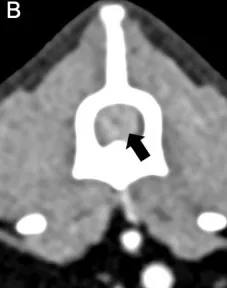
Computed tomography of the lumbar spine in a cat with a compressive Coccidioides spp. Spinal granuloma before surgery or administration of fluconazole. Dorsal plane reconstruction, post-contrast series. There was diffuse, strong contrast enhancement of the enlargement of the spinal cord silhouette (black arrow).
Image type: radiology (ct)